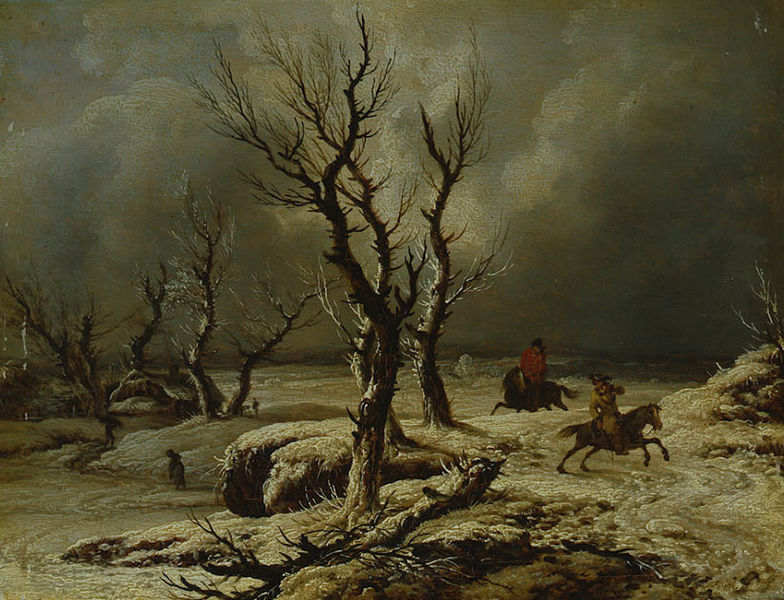
Titel: Winterlandschaft mit zwei Reitern
Künstler: Ferdinand Kobell
Standort: Karlsruhe
Institution: Staatliche Kunsthalle Karlsruhe
Schlagwörter: baum, blau, dunkel, felsen, gemälde, gewitter, himmel, mann, meer, schatten, wasser, weiß, wolken, baumstämme, bäume, fluss, gelb, grün, landschaft, menschen, mädchen, see, ufer, äste, abend, braun, frau, grau, hell, hintergrund, holz, hut, licht, männer, nacht, schwarz, straße, dach, eis, gebäude, haus, hund, rot, schnee, tiere, weg, wiese, wolke, malerei, rock, mütze, arm, mensch, stein, steine, tot, horn, öl, ast, bach, baumstamm, dämmerung, ebene, erde, feld, horizont, häuser, kalt, natur, stamm, wind, zweige, büsche, einsam, gewässer, hütte, rauch, boden, dunkelheit, mantel, kind, personen, england, traurig, wald, bauern, genre, kinder, pferd, pferde, reiter, schornstein, weiher, ausritt, bewölkt, reiten, ritt, wellen, düster, zwei, last, reisig, russland, spuren, trocken, dürre, fels, leer, dorf, nebel, kahl, rauh, weis, winter, fußgänger, figuren, spur, friedrich, romantik, krieg, querformat, sturm, stämme, unwetter, wetter, soldaten, spitz, steppe, tor, gestalt, flucht, regen, dürr, weiden, einöde, wurzel, flussbett, kälte, trostlos, barfuß, wolkig, gefahr, soldat, bedrohlich, napoleon, jagd, zacken, rau, diffus, dunke, schattenwurf, jäger, regenwolken, ungemütlich, strudel, moor, karg, wanderer, verfolgung, streiflicht, bettler, winterlandschaft, umwelt, zwielicht, knorrig, breughel, himel, frost, kate, dürer, gallopp, reigen, armut, bote, satan, bruegel, brueghel, jagdt, galopp, franzose, geister, kahle, gefroren, himml, holbein, galoppieren, eisig, trist, toter baum, gemäde, teire, eisfläche, kahle bäume, schneesturm, strum, strunk, abgestorben, landschaftsgemälde, wassr, romatik, fru, teiter, wolkenberge, schneee, sibirien, horizonzt, kurier, gefrohren, himmelwolken, wis, k, p, kald, m#nner, oferde, schnn, kahö, ööö, hhnh, dunkel wolken, strunkd, gallopierend, winterhimmel, baumn, astr